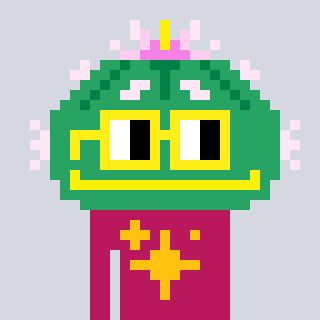
a pixel art character with square yellow glasses, a peyote-shaped head and a darkpink-colored body on a cool background